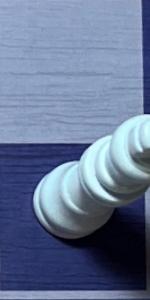
Label: King_White